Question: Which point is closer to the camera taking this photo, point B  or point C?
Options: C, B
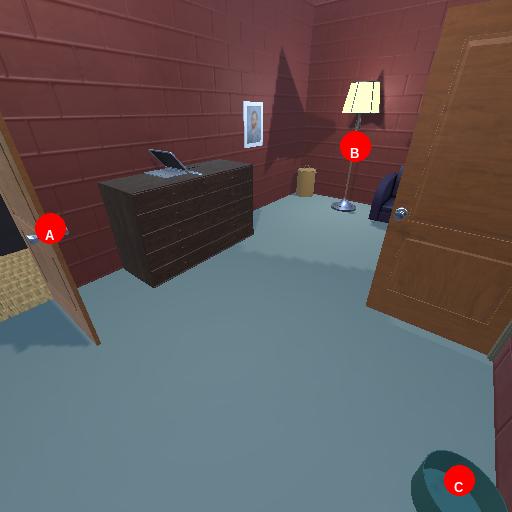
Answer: C